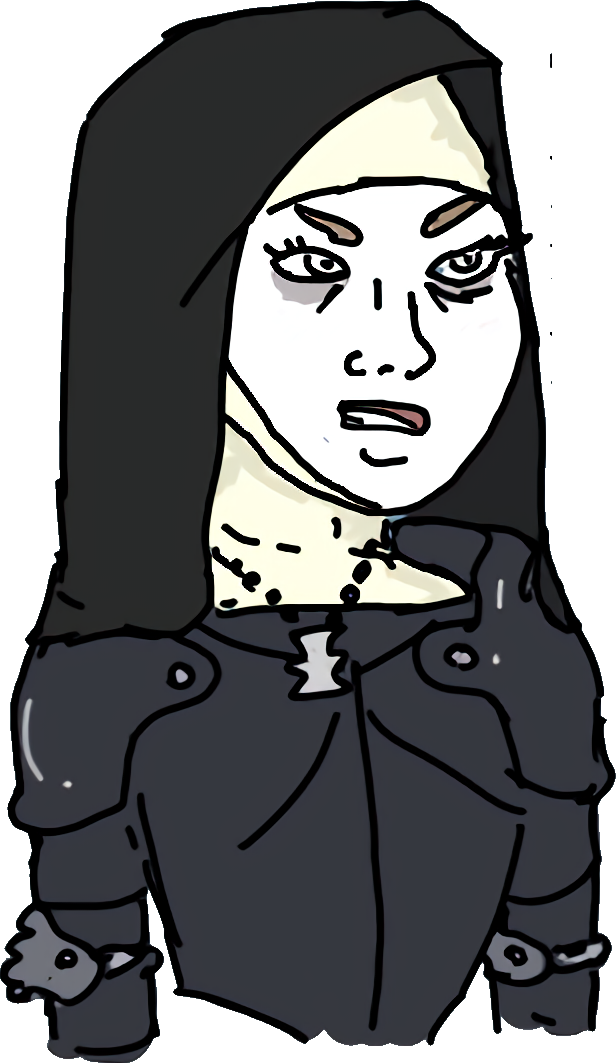
Label: 5_E-Thot